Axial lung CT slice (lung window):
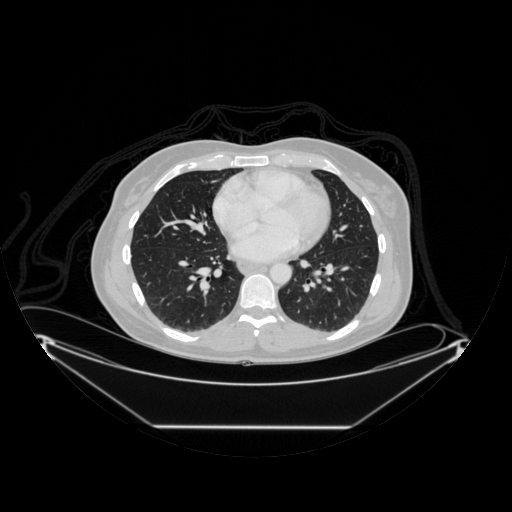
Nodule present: no